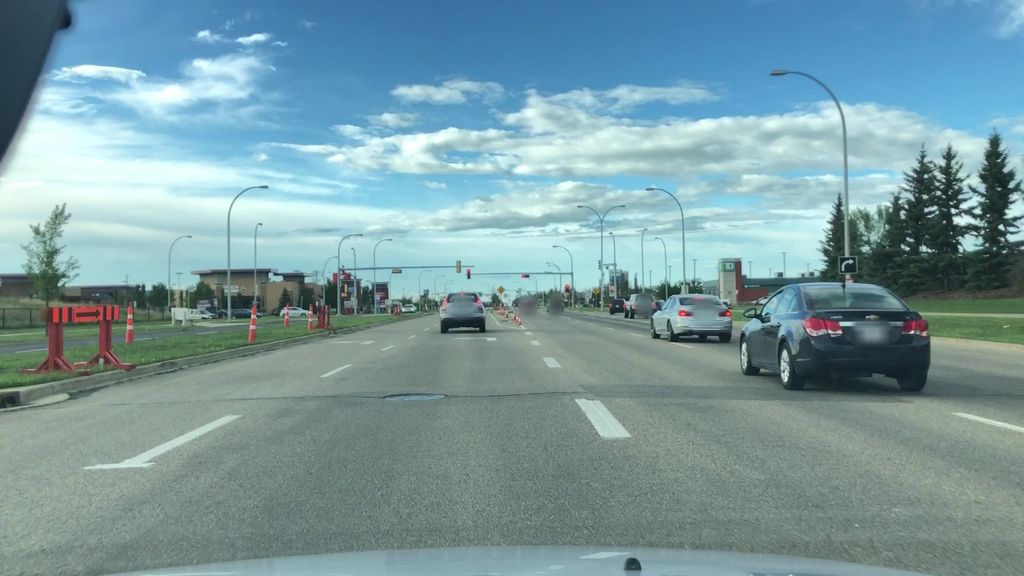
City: edmonton